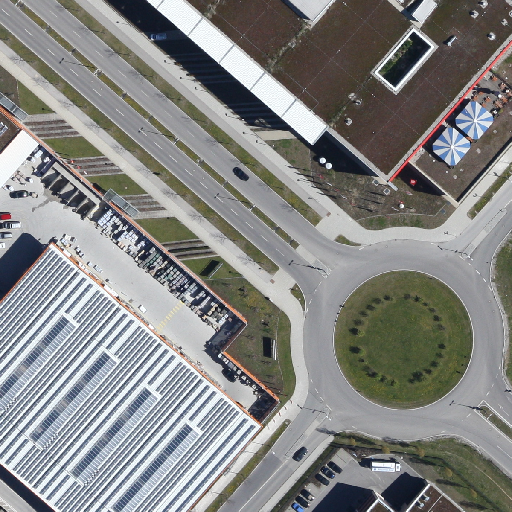
Referring expression: long truck